Current action and preconditions to check: trajectory_clear

Your task: For each precondition in the list above, predict whether it will hold at this action.

Consider the current scene as observed from the mobile robot's camera, and analyze the predicted future states of all dynamic agents (e.g., people, animals, vehicles, or any moving entities) within the NEXT SECOND.

IMPORTANT: Only answer "very likely" if you are absolutely certain—based on strong, clear evidence—that a dynamic agent will violate the precondition in the predicted future state. Do NOT answer "very likely" for unlikely, ambiguous, or low-probability risks.

Ask yourself for each precondition: Is there a high probability, with clear and convincing evidence, that the predicted future states of any dynamic agent will interfere with the predicted future state of the currently executing action within the NEXT SECOND, causing that precondition to fail?

Assess the risk level based on these predictions. Use "likely" or "very likely" if motions create a clear risk of interference.

Use "neutral" or "improbable" if agents are nearby but their predicted paths are clearly diverging or non-conflicting.

Failure Risk Categories: "very improbable", "improbable", "neutral", "likely", "very likely"

Answer Format: Output ONLY the probability_of_failure value from these categories: "very improbable", "improbable", "neutral", "likely", "very likely"

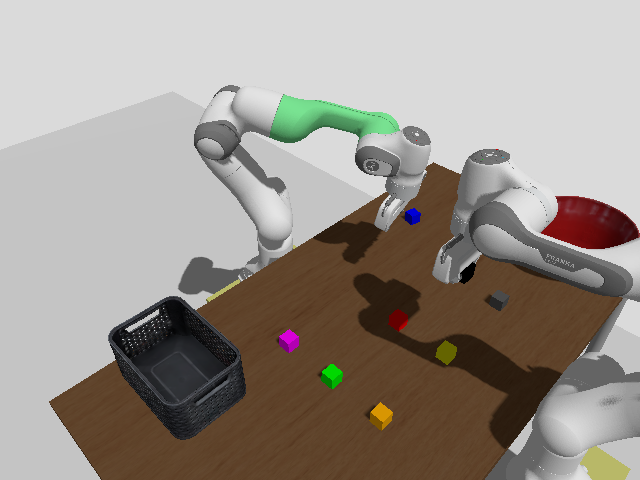

Answer: very improbable